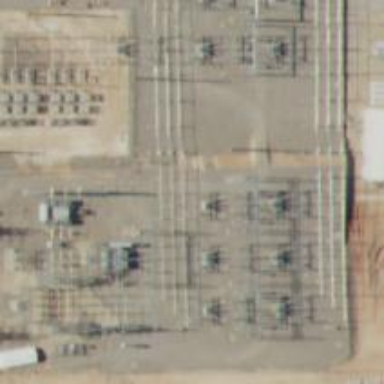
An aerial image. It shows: Switch for power supply.